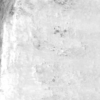
Label: not_dusty